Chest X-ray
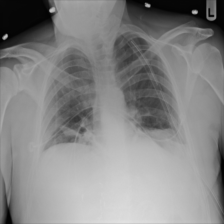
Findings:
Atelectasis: negative
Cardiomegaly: negative
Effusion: negative
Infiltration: positive
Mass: negative
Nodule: negative
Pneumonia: negative
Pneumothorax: negative
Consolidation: negative
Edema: negative
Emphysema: negative
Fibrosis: negative
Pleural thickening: negative
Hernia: negative